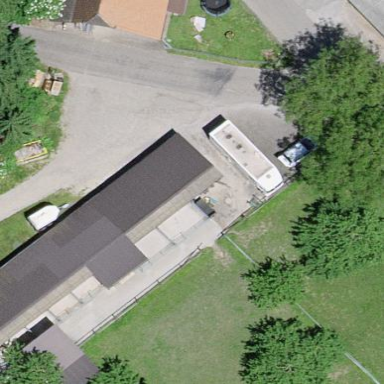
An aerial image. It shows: Farm auxiliary building.